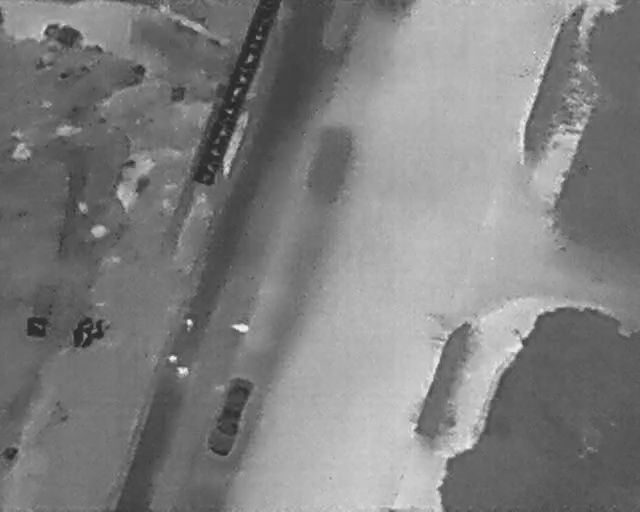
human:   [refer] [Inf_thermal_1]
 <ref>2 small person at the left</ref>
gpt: <box>[[28, 62, 30, 64, 2], [26, 68, 27, 70, 2]]</box>